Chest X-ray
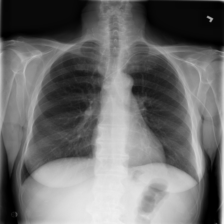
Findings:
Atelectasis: negative
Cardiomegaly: negative
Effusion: negative
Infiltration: negative
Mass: negative
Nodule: negative
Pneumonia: negative
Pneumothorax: negative
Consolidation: negative
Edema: negative
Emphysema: negative
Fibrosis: negative
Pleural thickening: negative
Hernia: negative